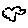
Label: cloud